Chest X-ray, PA view. Patient: 58 years old, sex F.
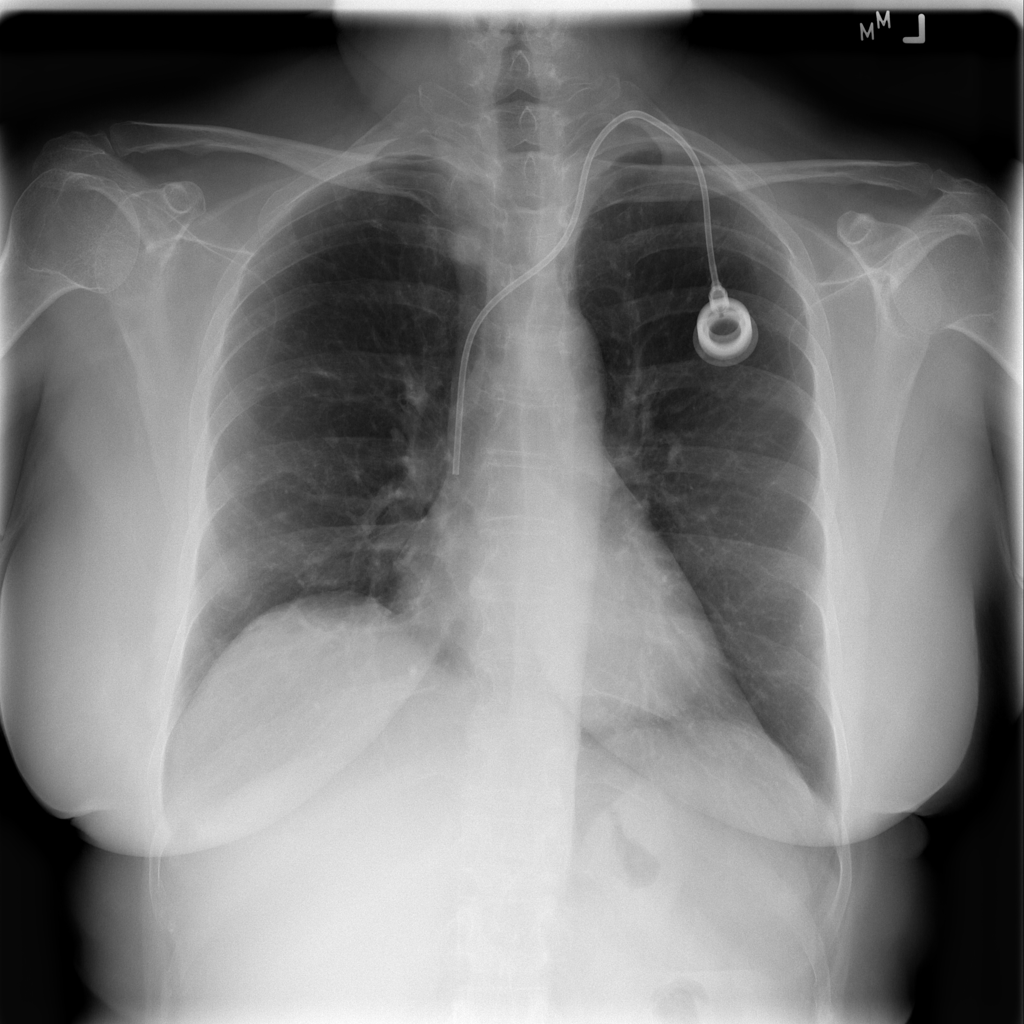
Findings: No Finding